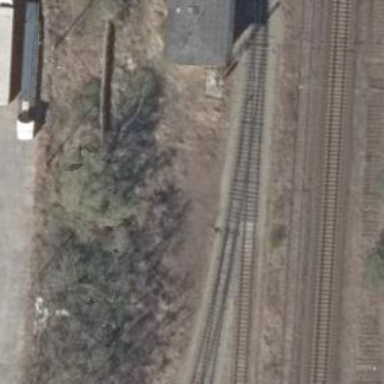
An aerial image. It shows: Railway switch.